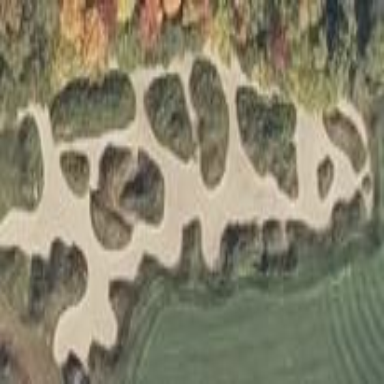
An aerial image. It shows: Golf bunker filled with natural sand.